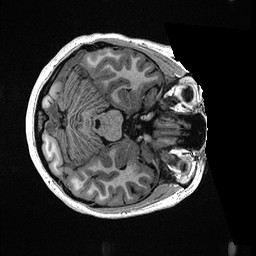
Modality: T1w
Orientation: axial
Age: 22
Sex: female
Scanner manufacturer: ge
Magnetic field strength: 3 T
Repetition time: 0.006952 s
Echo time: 0.00292 s